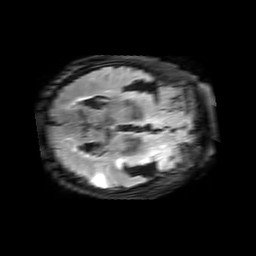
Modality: FLAIR
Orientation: axial
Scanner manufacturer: philips
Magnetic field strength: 3 T
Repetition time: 11 s
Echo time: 0.12 s